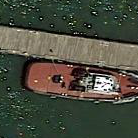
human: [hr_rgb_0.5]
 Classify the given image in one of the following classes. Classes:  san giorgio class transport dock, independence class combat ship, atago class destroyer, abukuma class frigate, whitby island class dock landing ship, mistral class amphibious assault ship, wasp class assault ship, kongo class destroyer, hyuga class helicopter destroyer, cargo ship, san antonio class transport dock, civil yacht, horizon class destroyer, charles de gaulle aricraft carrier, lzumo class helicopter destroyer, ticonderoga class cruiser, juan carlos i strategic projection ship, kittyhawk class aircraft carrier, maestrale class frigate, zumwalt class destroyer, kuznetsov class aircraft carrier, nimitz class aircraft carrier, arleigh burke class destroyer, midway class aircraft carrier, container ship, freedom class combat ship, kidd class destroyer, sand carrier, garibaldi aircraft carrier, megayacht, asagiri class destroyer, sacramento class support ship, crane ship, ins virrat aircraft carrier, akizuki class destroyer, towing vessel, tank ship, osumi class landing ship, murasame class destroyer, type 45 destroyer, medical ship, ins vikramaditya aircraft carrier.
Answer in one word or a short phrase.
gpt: Towing vessel